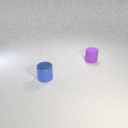
small blue metal cylinder in front of small purple rubber cylinder